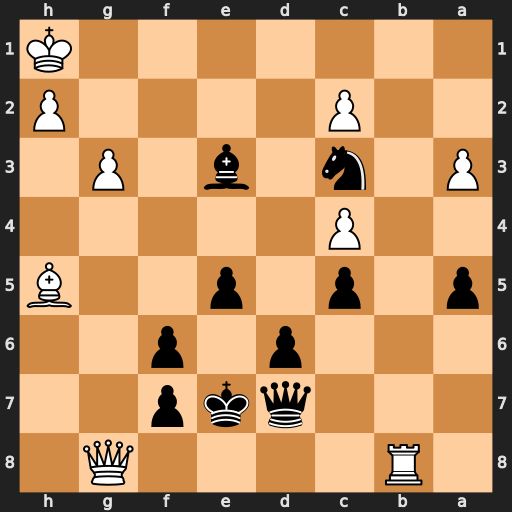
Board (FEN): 1R4Q1/3qkp2/3p1p2/p1p1p2B/2P5/P1n1b1P1/2P4P/7K
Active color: b
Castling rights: -
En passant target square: -
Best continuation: Qc6+ Bf3 Qxf3#